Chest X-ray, PA view. Patient: 60 years old, sex M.
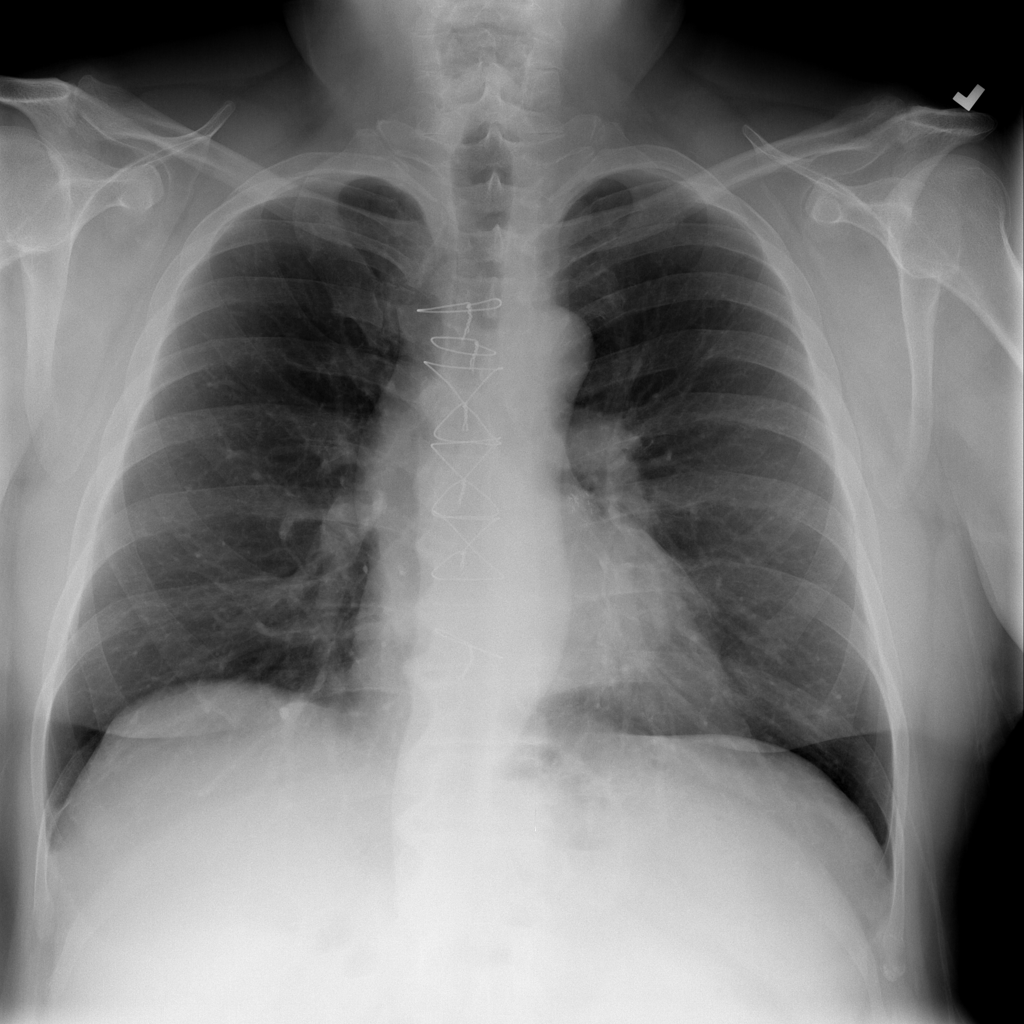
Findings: No Finding